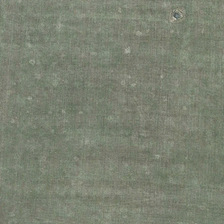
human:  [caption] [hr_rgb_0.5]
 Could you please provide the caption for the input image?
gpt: there's a hole in the green pasture .

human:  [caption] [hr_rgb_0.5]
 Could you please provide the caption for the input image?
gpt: the ranch is very broad .

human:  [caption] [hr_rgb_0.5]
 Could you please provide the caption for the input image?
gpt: the ranch is very broad .

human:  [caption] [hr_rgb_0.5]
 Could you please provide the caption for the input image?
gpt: there's a hole in the green pasture .

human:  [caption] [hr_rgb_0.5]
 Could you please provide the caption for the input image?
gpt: there's a hole in the green pasture .